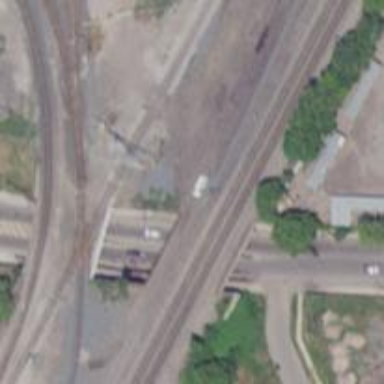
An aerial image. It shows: Railway bridge over siding.